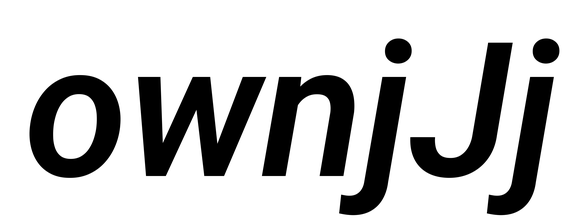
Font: Roboto-Italic_SemiBold_Italic